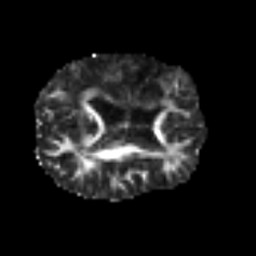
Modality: FA
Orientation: axial
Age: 50
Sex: male
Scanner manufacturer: siemens
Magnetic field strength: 3 T
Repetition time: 6.1 s
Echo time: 0.101 s